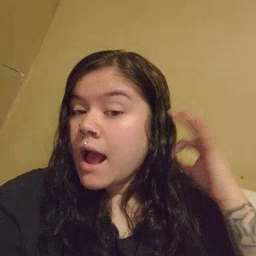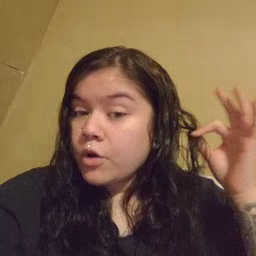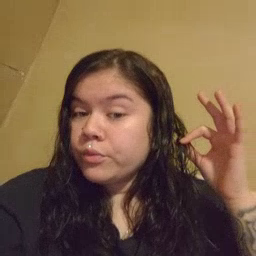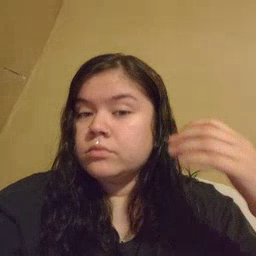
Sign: hair